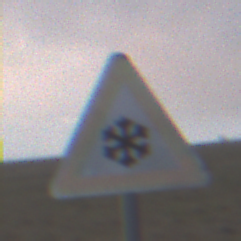
Verkehrszeichen: SchneeOderEisglaette
Umgebung: Outdoor, Nature
Tageszeit: SunriseSunset
Wetter: Overcast
Licht: Natural
Jahreszeit: NotSpecified
Kontrast: LowContrast